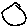
Label: circle